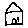
Label: house